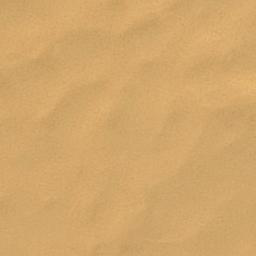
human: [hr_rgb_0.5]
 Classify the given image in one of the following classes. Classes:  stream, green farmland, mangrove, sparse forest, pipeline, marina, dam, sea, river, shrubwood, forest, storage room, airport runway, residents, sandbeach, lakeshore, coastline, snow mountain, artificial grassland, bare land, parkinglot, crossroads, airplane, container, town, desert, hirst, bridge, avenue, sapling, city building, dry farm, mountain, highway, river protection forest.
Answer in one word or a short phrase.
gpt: desert